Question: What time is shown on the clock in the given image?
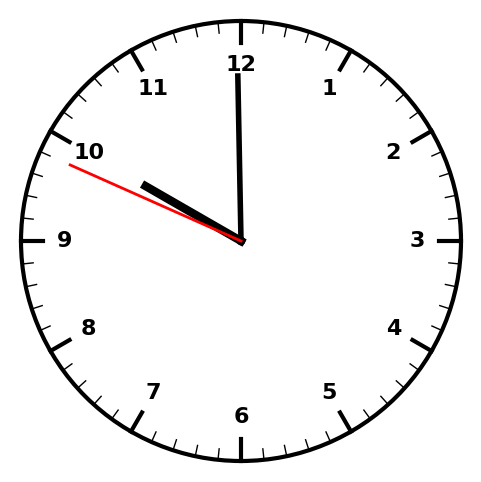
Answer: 09:59:49